Interaction volume radius: 5 \u00c5
Interaction volume height: 10 \u00c5
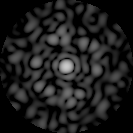
Disorder parameter: 0.8356